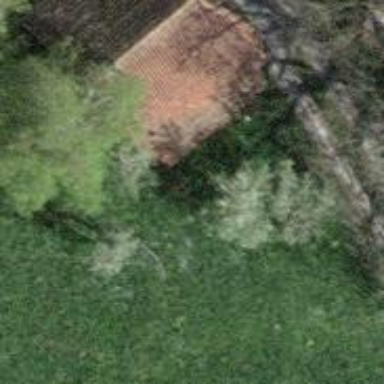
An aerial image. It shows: Rural barn.